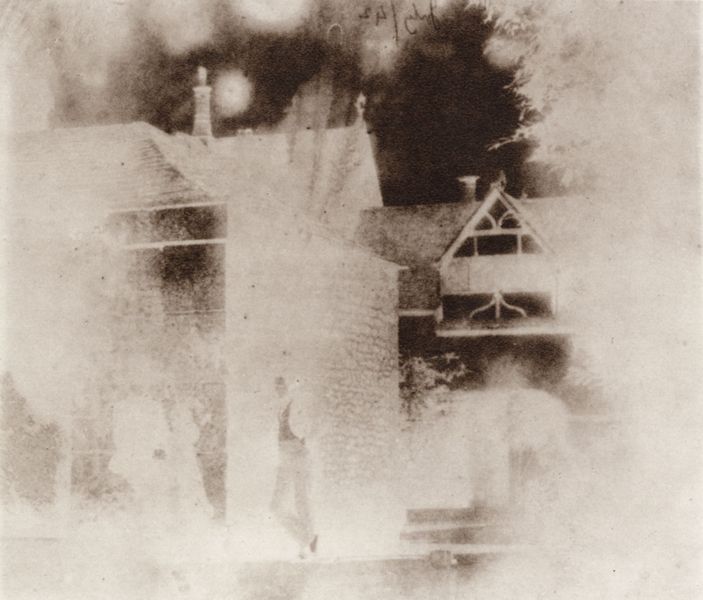
Titel: Lacock Abbey
Künstler: William Henry Fox Talbot
Schlagwörter: baum, dunkel, feuer, himmel, kopf, mann, weiß, menschen, grau, hell, holz, männer, schwarz, dach, gebäude, haus, gespräch, leute, hose, wand, stehen, signatur, häuser, rauch, personen, kamin, schornstein, schrift, fassade, mittag, giebel, mauer, lehnen, treppe, weste, unscharf, foto, fotografie, unterschrift, hauswand, schwarzweiss, photo, negativ, gesims, verwischt, mauern, fachwerk, abzug, geschoss, etage, böume, dia, spuk, überbelichtet, kunst der moderne, überlichtet, fotogramm